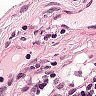
Metastatic tissue present: no